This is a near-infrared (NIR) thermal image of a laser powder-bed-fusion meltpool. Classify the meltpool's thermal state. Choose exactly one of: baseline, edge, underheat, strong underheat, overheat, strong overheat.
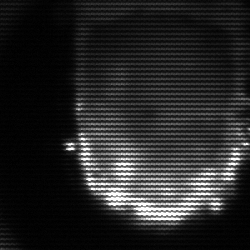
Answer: baseline